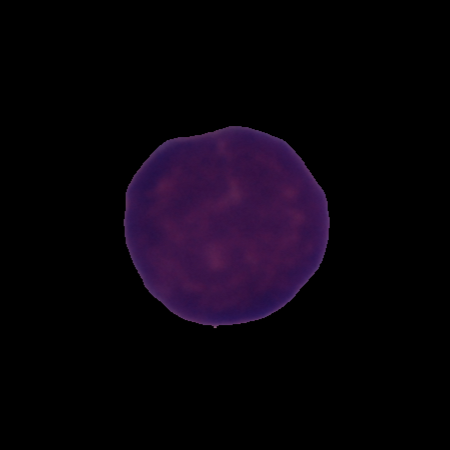
Label: cancer